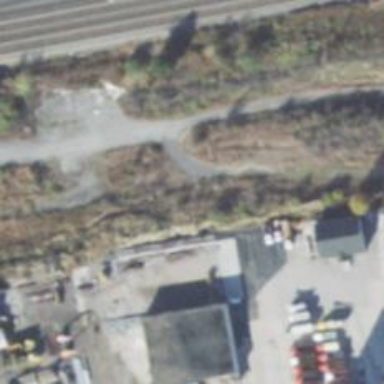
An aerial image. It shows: Abandoned railway.